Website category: sports
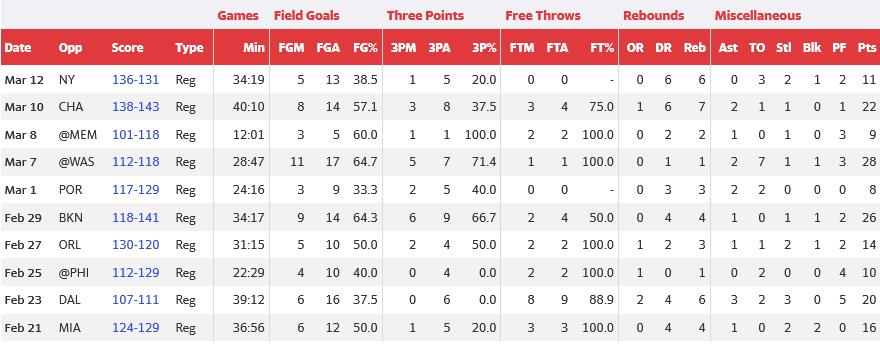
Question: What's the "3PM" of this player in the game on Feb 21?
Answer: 1

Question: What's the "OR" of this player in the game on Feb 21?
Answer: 0

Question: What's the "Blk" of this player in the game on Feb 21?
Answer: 2

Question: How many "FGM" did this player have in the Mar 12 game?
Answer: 5

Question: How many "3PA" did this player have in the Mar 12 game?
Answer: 5

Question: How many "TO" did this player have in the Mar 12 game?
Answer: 3

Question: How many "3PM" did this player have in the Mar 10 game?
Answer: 3

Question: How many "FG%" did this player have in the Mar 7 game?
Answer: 64.7

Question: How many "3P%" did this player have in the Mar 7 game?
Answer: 71.4

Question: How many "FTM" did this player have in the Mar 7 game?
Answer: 1

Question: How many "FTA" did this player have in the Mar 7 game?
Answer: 1

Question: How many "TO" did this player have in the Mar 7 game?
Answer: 7

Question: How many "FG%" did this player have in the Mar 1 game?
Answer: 33.3

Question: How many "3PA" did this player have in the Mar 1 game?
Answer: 5

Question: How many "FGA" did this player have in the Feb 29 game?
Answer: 14

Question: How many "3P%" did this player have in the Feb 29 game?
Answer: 66.7

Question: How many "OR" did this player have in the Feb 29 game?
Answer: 0

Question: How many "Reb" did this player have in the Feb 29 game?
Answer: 4

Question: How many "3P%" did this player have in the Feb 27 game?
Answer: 50.0

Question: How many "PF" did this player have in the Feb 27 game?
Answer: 2

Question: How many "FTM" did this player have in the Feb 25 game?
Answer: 2

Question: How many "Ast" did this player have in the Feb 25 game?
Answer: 0

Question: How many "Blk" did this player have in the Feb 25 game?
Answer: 0

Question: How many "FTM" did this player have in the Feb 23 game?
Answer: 8

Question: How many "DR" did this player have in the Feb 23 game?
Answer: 4

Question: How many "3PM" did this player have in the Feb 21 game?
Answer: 1

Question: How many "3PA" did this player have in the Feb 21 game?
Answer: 5

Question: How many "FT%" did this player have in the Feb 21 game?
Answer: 100.0

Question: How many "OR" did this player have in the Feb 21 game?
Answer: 0

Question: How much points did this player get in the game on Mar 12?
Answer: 11

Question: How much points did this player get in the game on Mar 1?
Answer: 8

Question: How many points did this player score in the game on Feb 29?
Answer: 26

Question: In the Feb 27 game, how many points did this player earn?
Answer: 14

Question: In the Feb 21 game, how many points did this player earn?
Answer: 16

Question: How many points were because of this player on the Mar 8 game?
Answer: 9